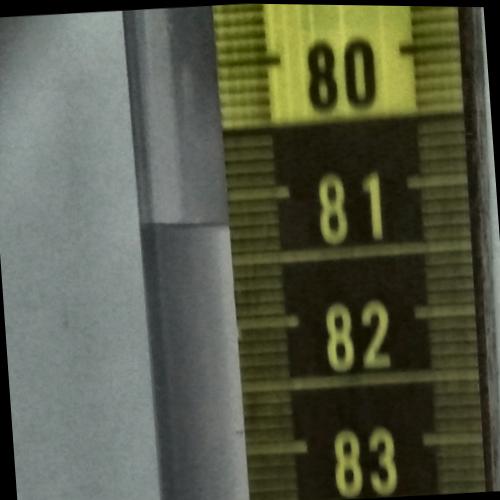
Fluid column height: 81.2 cm